Question: We as human, could recognize these <URL> as same image :

In computer, it will be easy to recognize these two image if they are in the same size, so we have to make Preprocessing stage or step before recognize it, like scaling, but if we look deeply to scaling process, we will know that it's not an efficient way.
Now, could you help me to find some way to convert images into objects that doesn't deal with size or pixel location, to be input for recognition method ?
Thanks advance.
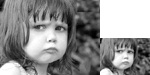
Answer: I have several ideas:
- - - <URL>